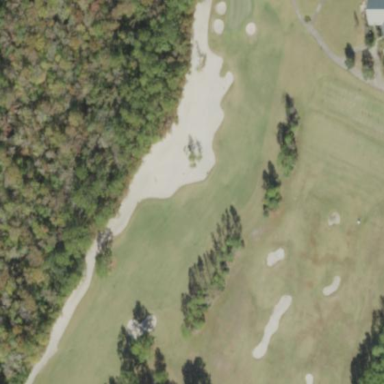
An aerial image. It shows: Sand bunker on golf course.